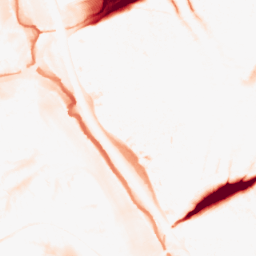
Category: morphological
Decomposition family: tophat
Decomposition parameters: size: 20
mode: black
Upsampling method: bilinear
Upsampling parameters: scale: 4
Upsampling scale: 4